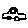
Label: car